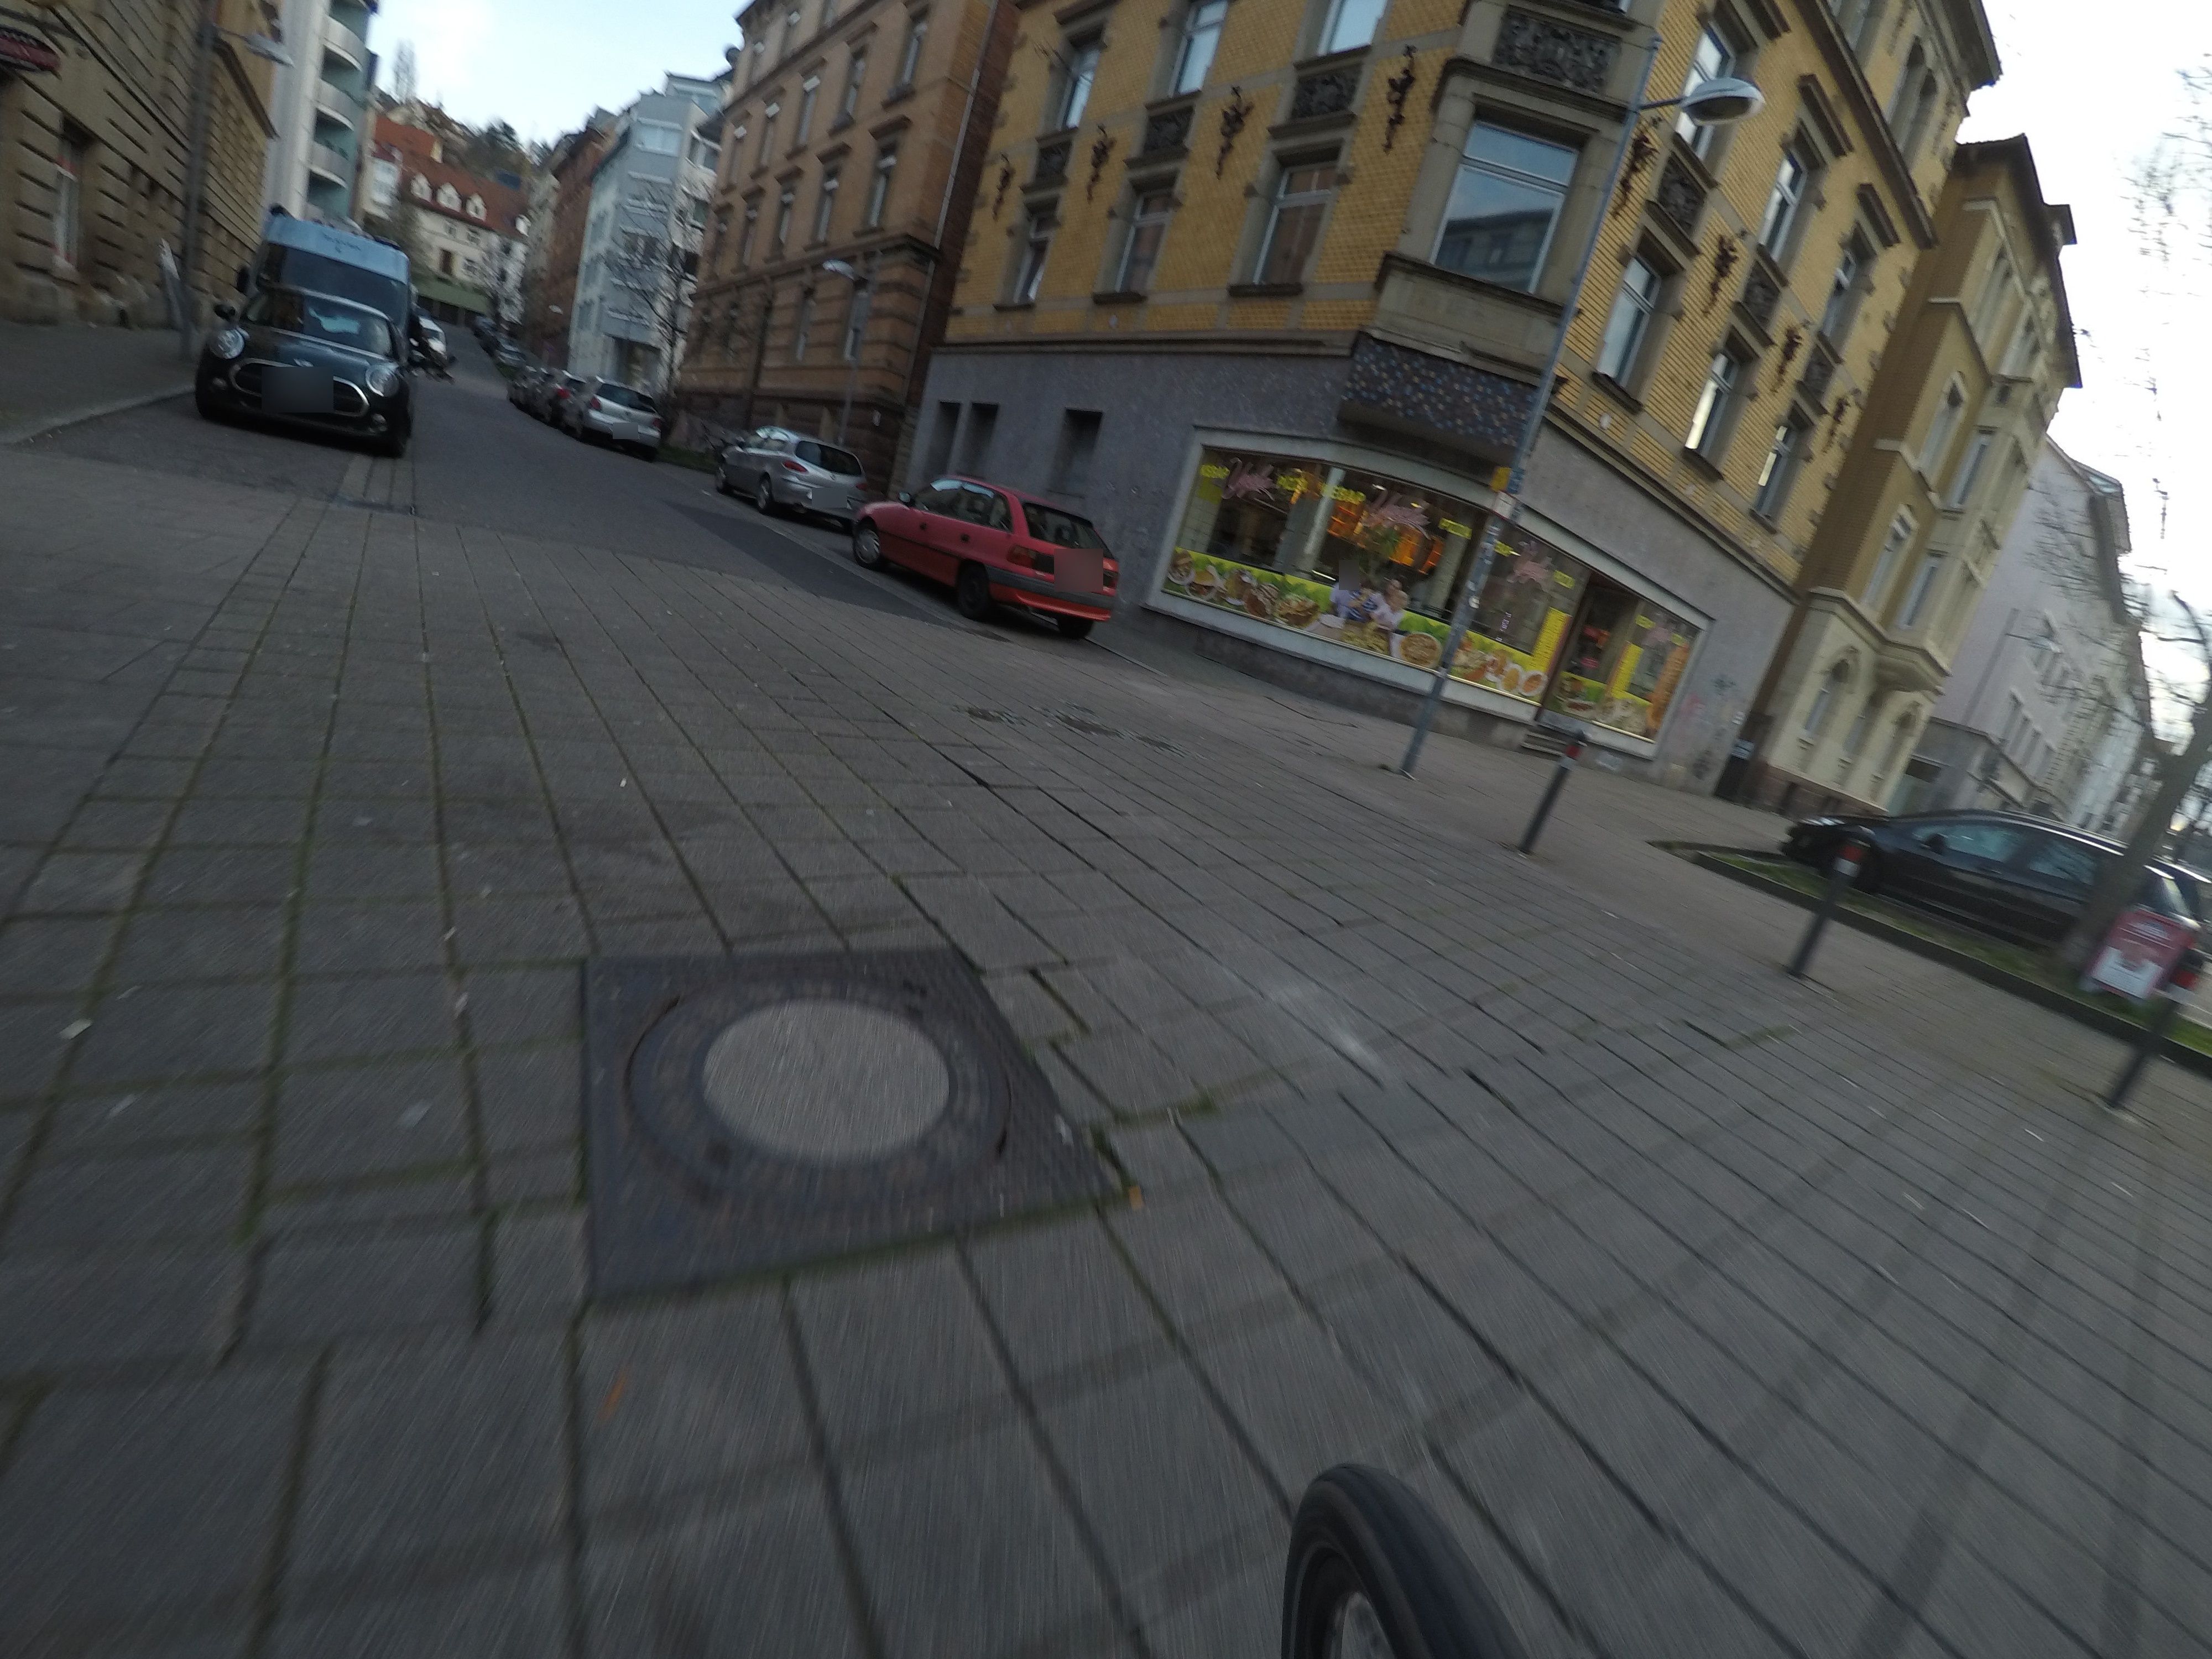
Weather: clear
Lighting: day
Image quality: good
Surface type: walking surface
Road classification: footway, living_street, steps
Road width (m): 8
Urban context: urban centre
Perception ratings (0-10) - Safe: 4.22, Lively: 9.53, Beautiful: 6.01, Boring: 5.14, Depressing: 3.84, Wealthy: 6.86